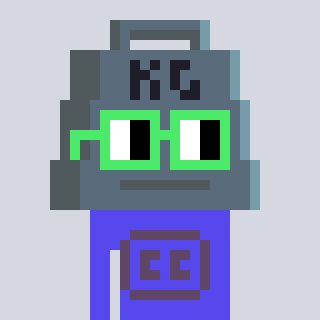
a pixel art character with square light green glasses, a weight-shaped head and a computerblue-colored body on a cool background